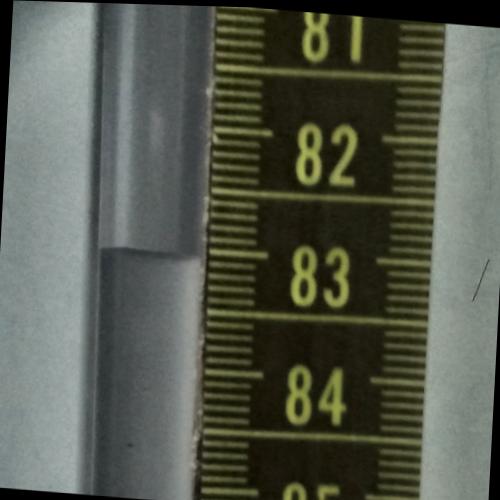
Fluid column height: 83.1 cm